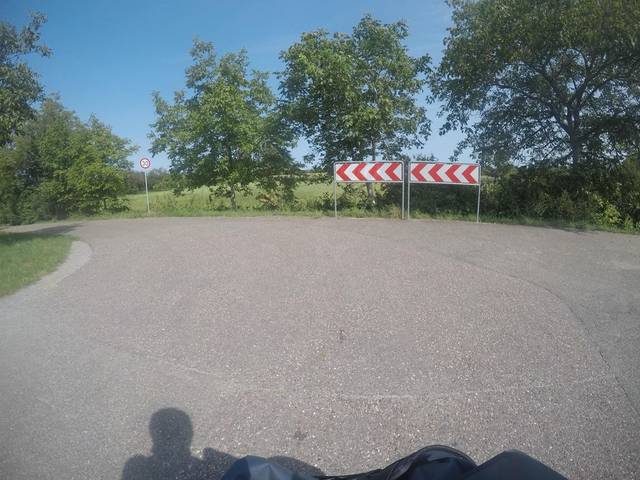
Region: Germany
Coordinates: 49.138, 8.598